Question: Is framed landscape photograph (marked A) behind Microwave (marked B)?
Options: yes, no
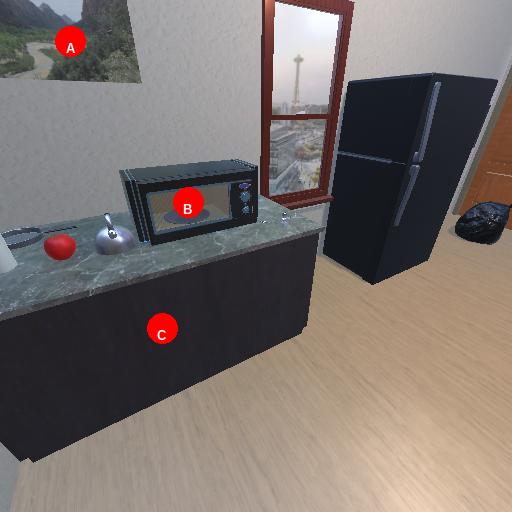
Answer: yes